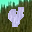
Label: 4